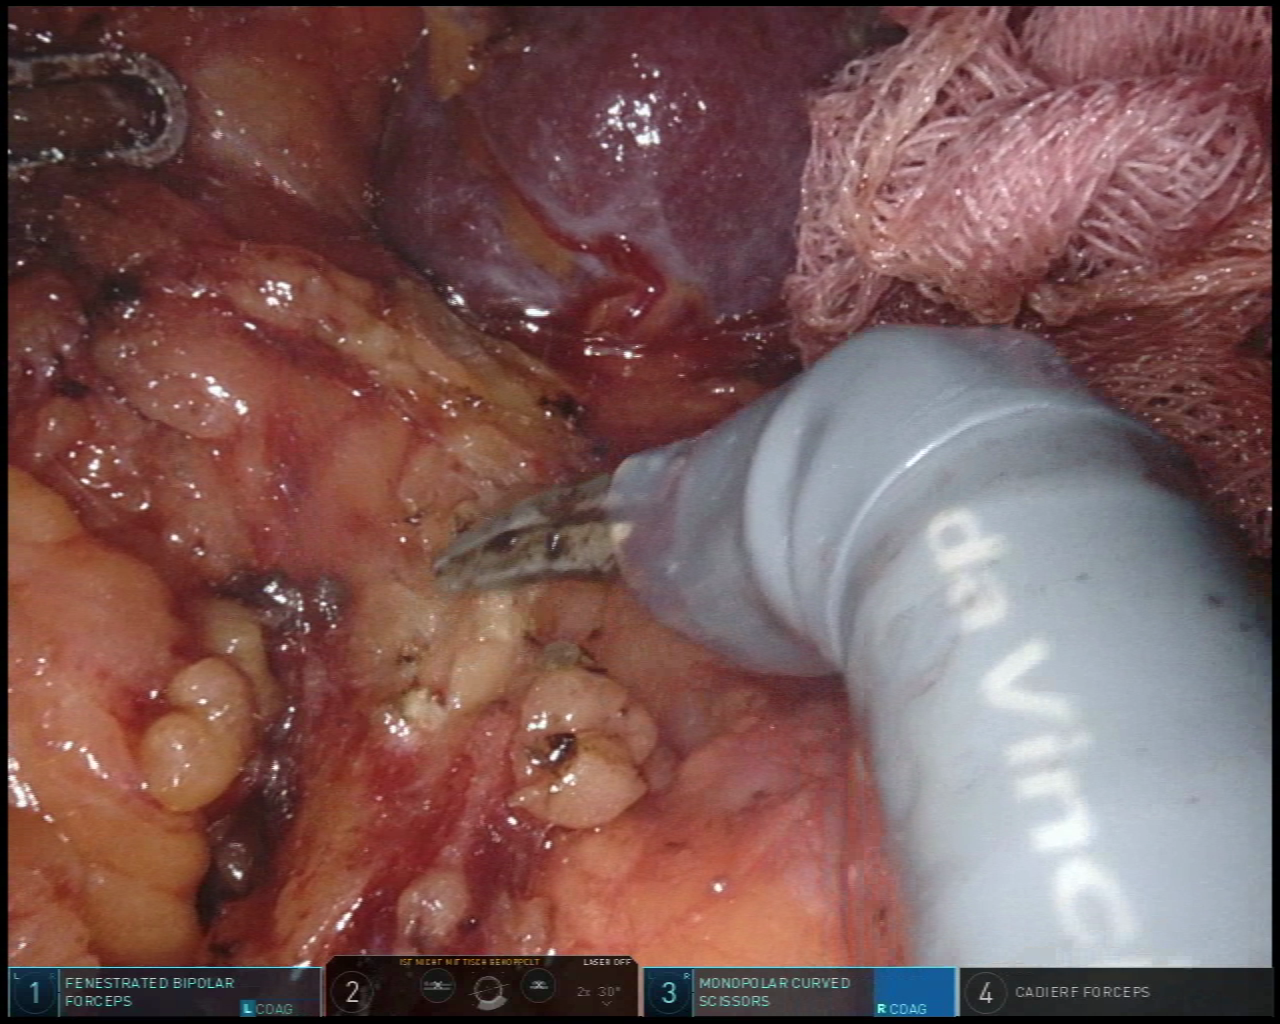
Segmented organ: spleen
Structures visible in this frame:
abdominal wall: no
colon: no
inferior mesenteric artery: no
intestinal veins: no
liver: no
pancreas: no
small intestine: no
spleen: yes
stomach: no
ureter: no
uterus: no
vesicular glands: no